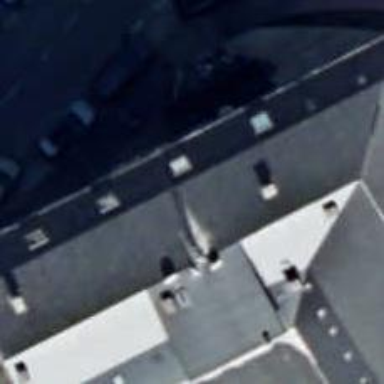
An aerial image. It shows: Café.